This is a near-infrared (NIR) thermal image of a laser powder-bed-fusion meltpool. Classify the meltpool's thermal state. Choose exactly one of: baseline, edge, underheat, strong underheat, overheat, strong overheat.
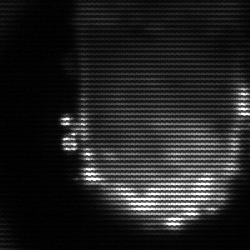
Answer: baseline